Question: The date attribute doesn't show the full value. is there a way to stretch the attribute size?

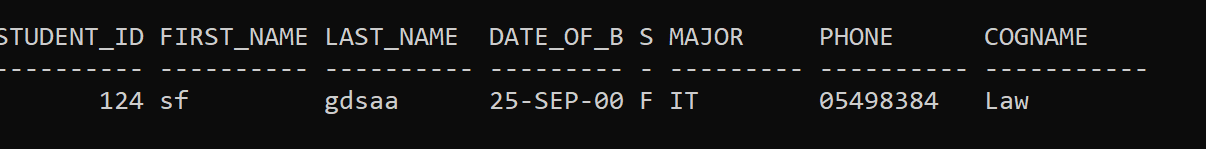
Answer: A 'DATE' is a binary data-type that consists of 7-bytes representing: century, year-of-century, month, day, hour, minute and second. It has those components.
The issue you are seeing is that the client application you are using (which appears to be SQL*Plus) is choosing not to the full components of the date and you need to fix how the client application the 'DATE' value and (probably) not how you retrieve the value from the database.
SQL*Plus uses the 'NLS_DATE_FORMAT' session parameter as the format model for displaying 'DATE's.
You can either set the 'NLS_DATE_FORMAT' session parameter using:
'''
ALTER SESSION SET NLS_DATE_FORMAT = 'YYYY-MM-DD HH24:MI:SS';
'''
Or you can return a non-'DATE' data type such as a string formatted with your desired format model:
'''
SELECT student_id,
first_name,
last_name,
TO_CHAR(date_of_birth, 'YYYY-MM-DD HH24:MI:SS') AS date_of_birth,
major,
phone,
cogname
FROM table_name;
'''